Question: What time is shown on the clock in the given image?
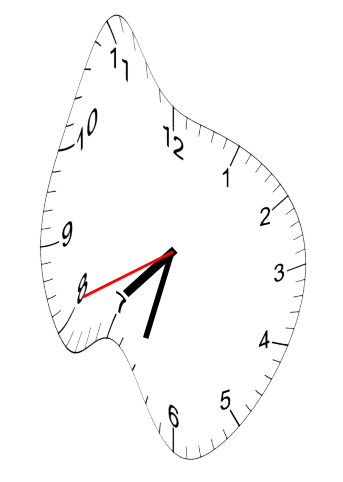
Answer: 07:32:41